高一 · 立体几何学
如图, 在正方体 $A B C D-A_{1} B_{1} C_{1} D_{1}$ 中, 直线 $A_{1} C$ 与平面 $A B C D$ 所成角的余弦值是 (

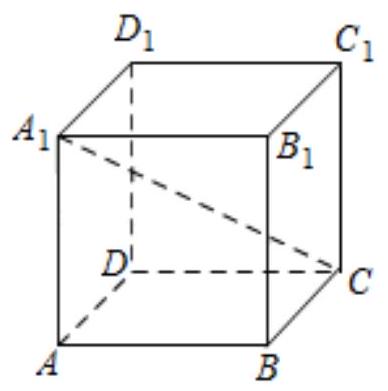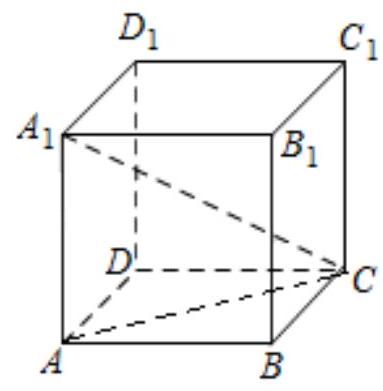
$\frac{1}{3}$
B. $\frac{\sqrt{3}}{3}$
C. $\frac{2}{3}$
D. $\frac{\sqrt{6}}{3}$
答案: D
解析: 【分析】

连接 $A C$, 根据线面角定义可以判断出 $\angle A_{1} A C$ 是直线 $A 1 C$ 与平面 $\mathrm{ABCD}$ 所成角,设出正方体的棱长,利用勾股定理和锐角的三角函数定义可以求出直线 $A_{1} C$ 与平面 $A B C D$ 所成角的余弦值.

【详解】

连接 $A C$, 由正方体的性质可知: $A_{1} A \perp$ 平面 $A B C D$, 由线面角的定义可知: $\angle A_{1} A C$ 是直线 $\mathrm{A} 1 \mathrm{C}$ 与平面 $\mathrm{ABCD}$ 所成角, 设正方体的棱长为 1 , 底面是与正方形,故 $A C=\sqrt{2}$, 在 Rt $\triangle A_{1} A C$ 中, $A_{1} C=\sqrt{A A_{1}^{2}+A C^{2}}=\sqrt{3}, \cos \angle A_{1} A C=\frac{A C}{A_{1} C}=\frac{\sqrt{2}}{\sqrt{3}}=\frac{\sqrt{6}}{3}$.

故选: D

【点睛】

本题考查了线面角的求法,考查了数学运算能力.